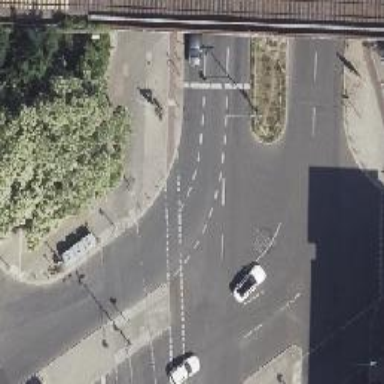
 and cycle track on the right side. This road is dual carriageway."